Aerial crown-view tile of a tropical tree (Barro Colorado Island, Panama), acquired 20250616:
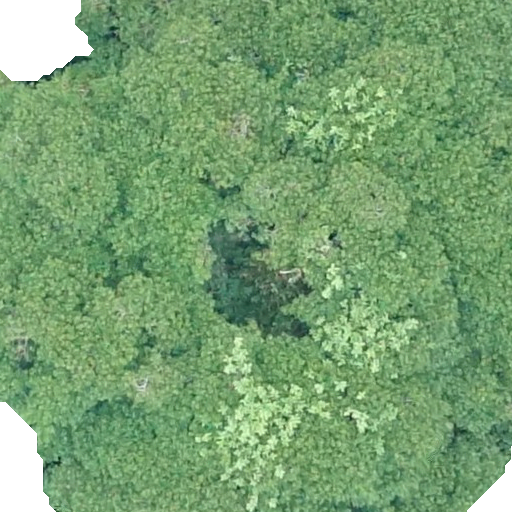
Species: Hura crepitans
GBIF accepted scientific name: Hura crepitans
Crown area: 525.11 m²